Interaction volume radius: 5 \u00c5
Interaction volume height: 10 \u00c5
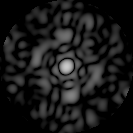
Disorder parameter: 0.7511